Interaction volume radius: 5 \u00c5
Interaction volume height: 15 \u00c5
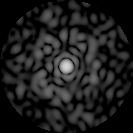
Disorder parameter: 0.8216